Interaction volume radius: 10 \u00c5
Interaction volume height: 20 \u00c5
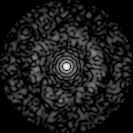
Disorder parameter: 0.8088